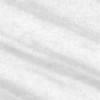
Label: change